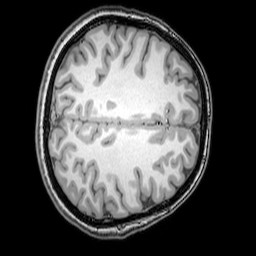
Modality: T1w
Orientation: axial
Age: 21
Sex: female
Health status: healthy
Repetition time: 0.081 s
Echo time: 0.037 s